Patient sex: M
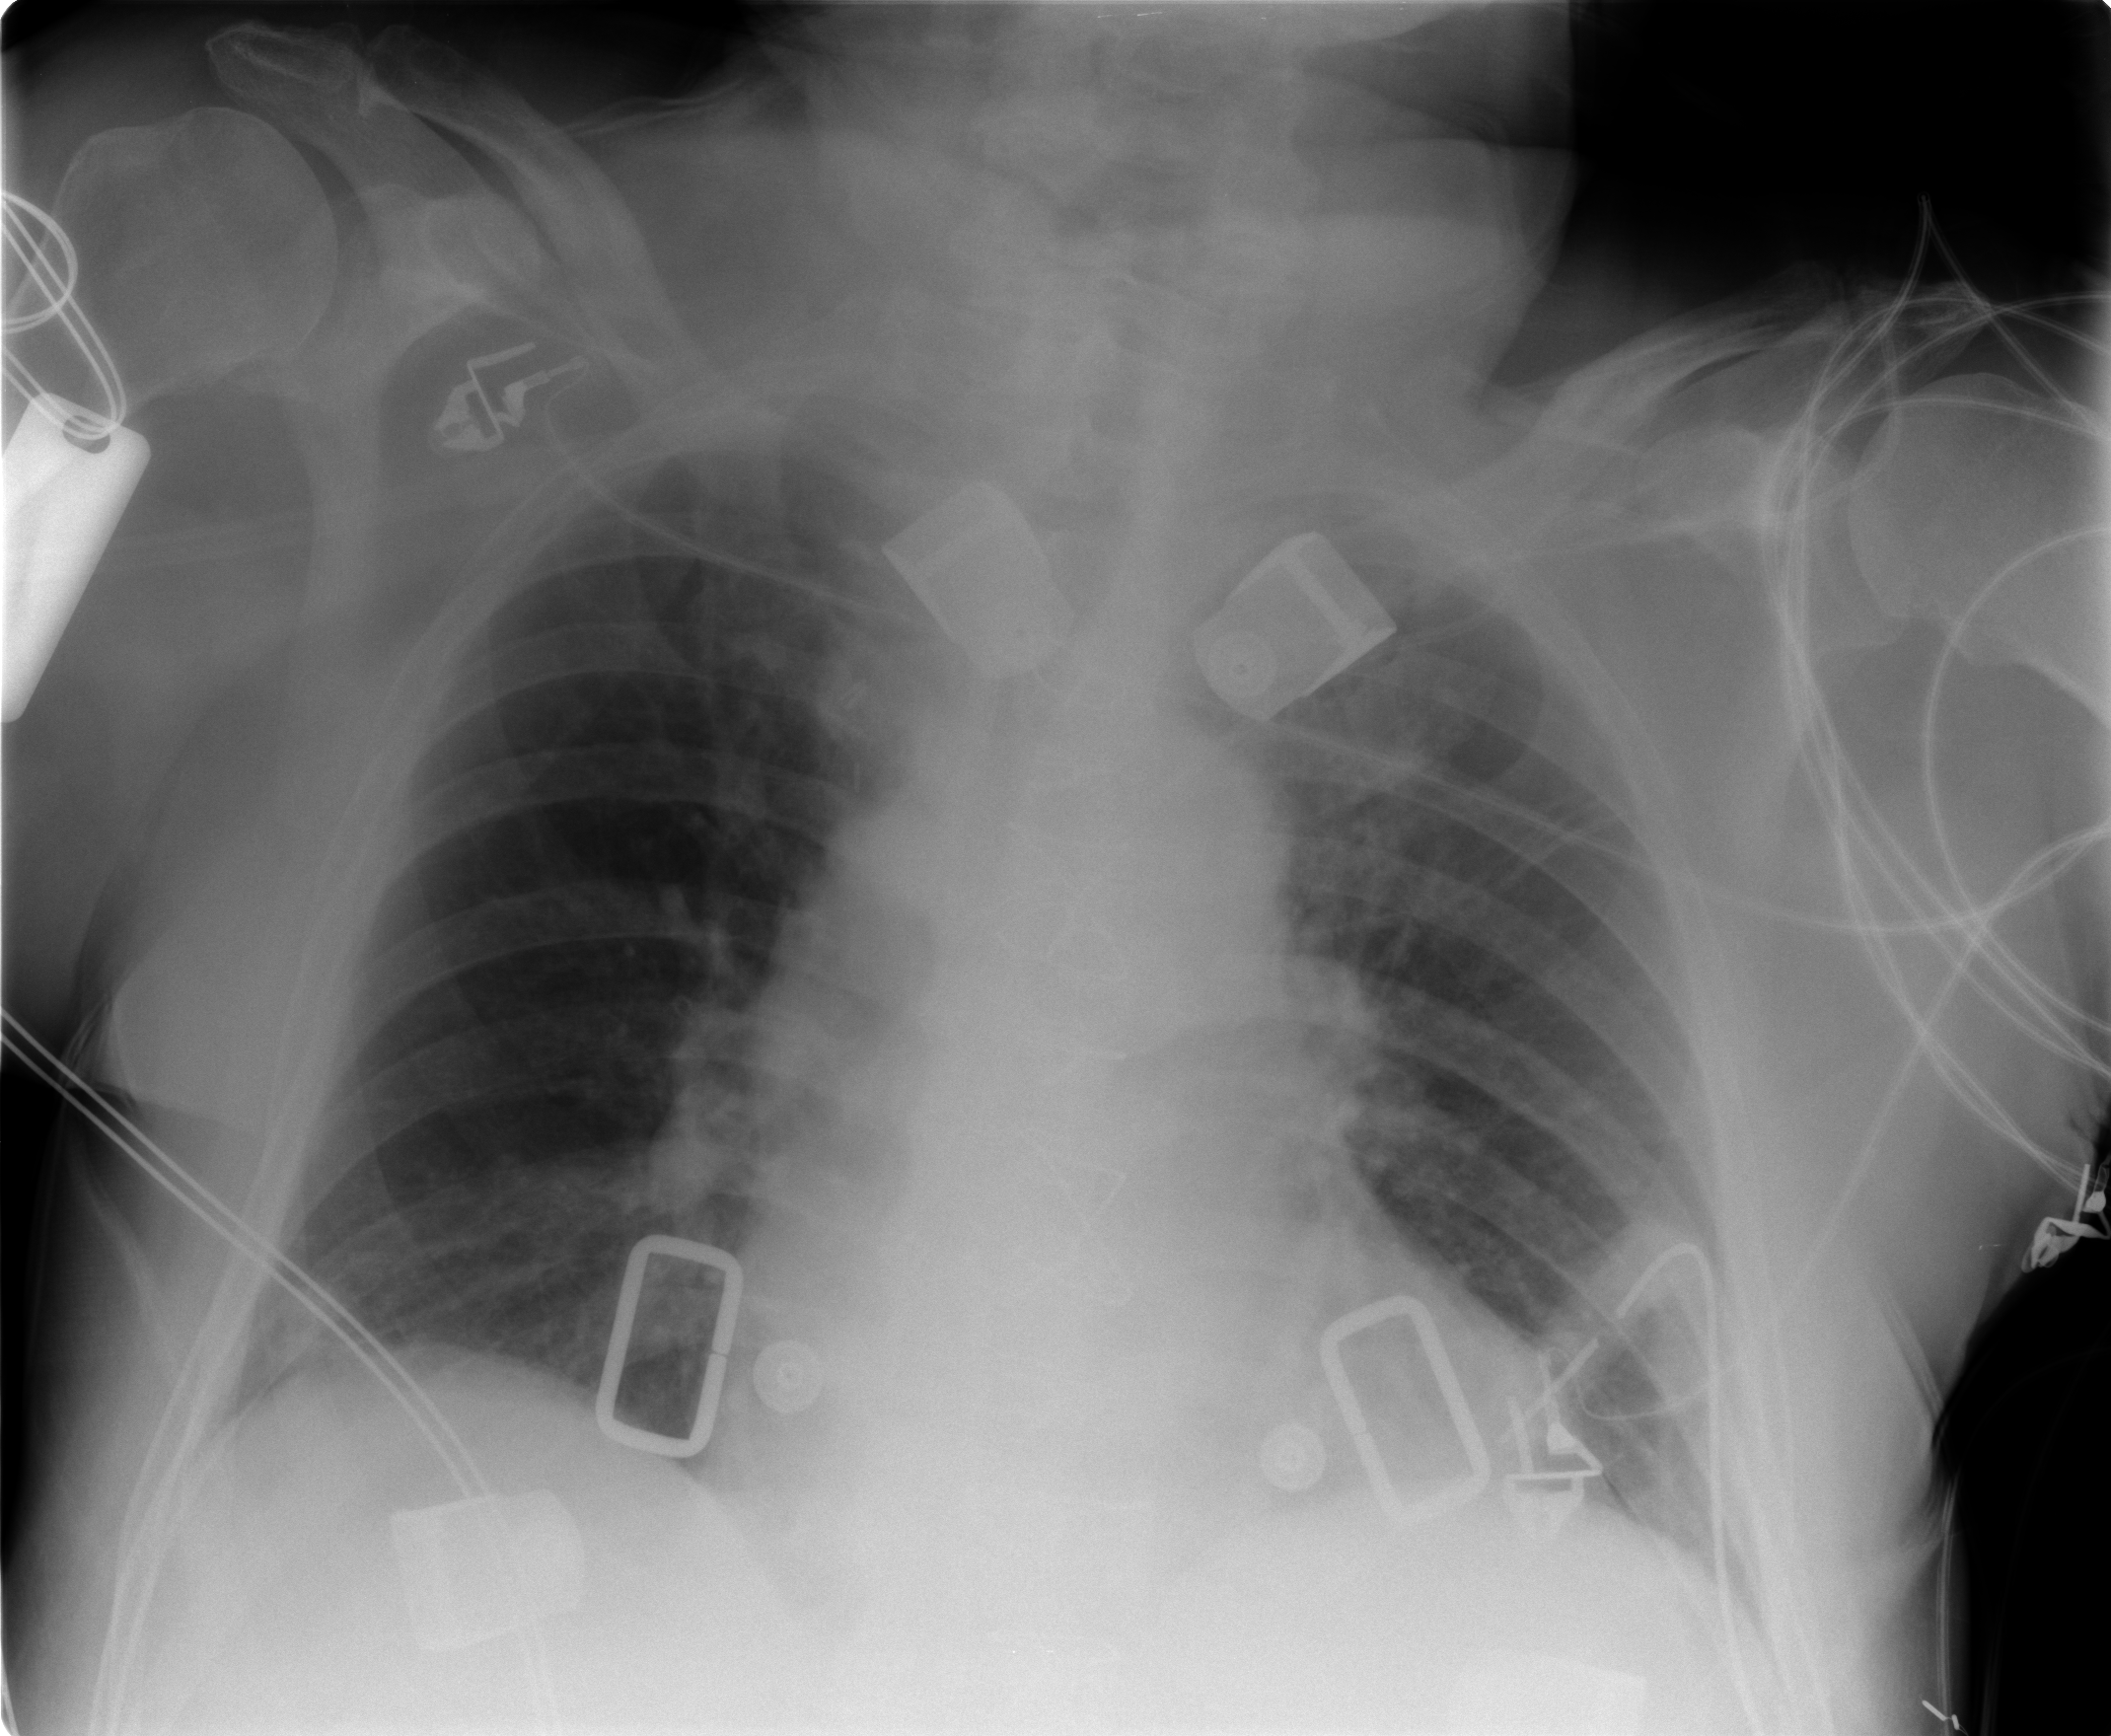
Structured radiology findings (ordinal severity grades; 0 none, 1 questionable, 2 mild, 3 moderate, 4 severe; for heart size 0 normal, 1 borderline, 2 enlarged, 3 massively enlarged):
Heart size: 2
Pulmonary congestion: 2
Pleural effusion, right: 0
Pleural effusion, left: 0
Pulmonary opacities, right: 0
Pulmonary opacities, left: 0
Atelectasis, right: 2
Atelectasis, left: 2